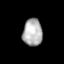
Tissue: skin
Cell type: Others
Senescence score: 0.7057
Nuclear area (px): 519
Mean DAPI intensity: 177.721